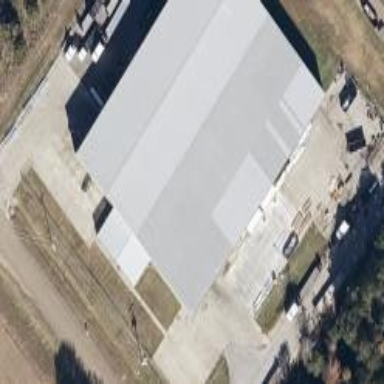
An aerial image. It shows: Industrial building.